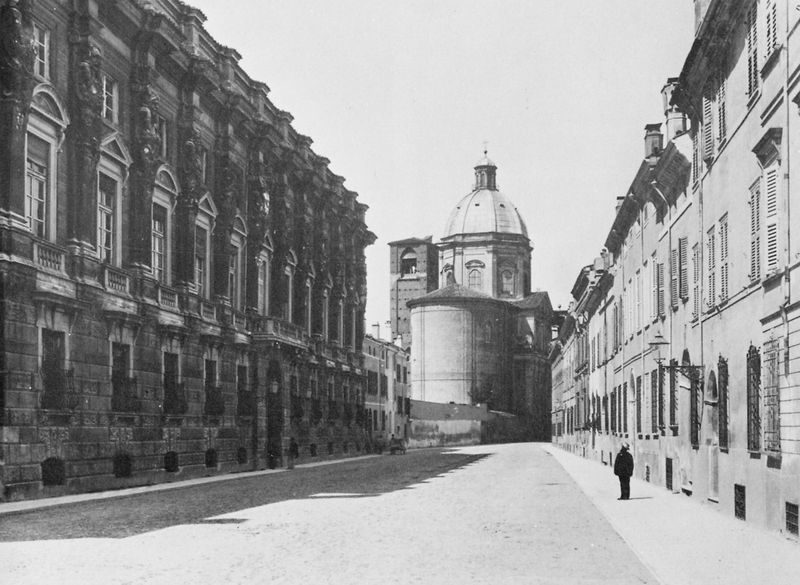
Titel: Der Justizpalast und die Santa Barbara Abside in Mantua
Künstler: Gebrüder Alinari
Schlagwörter: himmel, mann, schatten, weiß, kirchturm, fenster, grau, laterne, licht, schwarz, strasse, tür, dach, gebäude, haus, architektur, mensch, bild, häuser, brüstung, einsam, gitter, kirche, sonne, renaissance, turm, fassade, fassaden, perspektive, giebel, mauer, massiv, kuppel, foto, fotografie, photographie, eingang, bürgersteig, glockenturm, kreuz, passant, palazzo, balustrade, dom, mauerwerk, rippen, schwarzweiß, photo, rustika, sims, gesims, hauseingang, glocke, apsis, chor, etagen, geschosse, kellerfenster, gegenüber, stockwerke, mietshäuser, rundbau, kuppelbau, fasade, photograpie, vis a vis, kuppellaterne, fasafe, kampanile, kuppelschale, ostwand